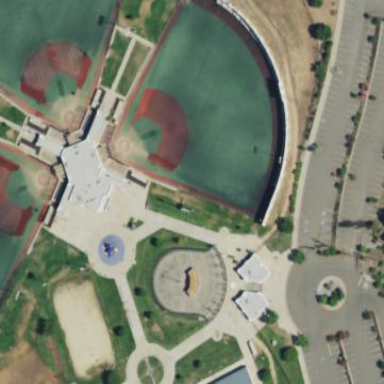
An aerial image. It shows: Baseball pitch for leisure land.